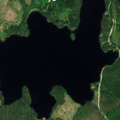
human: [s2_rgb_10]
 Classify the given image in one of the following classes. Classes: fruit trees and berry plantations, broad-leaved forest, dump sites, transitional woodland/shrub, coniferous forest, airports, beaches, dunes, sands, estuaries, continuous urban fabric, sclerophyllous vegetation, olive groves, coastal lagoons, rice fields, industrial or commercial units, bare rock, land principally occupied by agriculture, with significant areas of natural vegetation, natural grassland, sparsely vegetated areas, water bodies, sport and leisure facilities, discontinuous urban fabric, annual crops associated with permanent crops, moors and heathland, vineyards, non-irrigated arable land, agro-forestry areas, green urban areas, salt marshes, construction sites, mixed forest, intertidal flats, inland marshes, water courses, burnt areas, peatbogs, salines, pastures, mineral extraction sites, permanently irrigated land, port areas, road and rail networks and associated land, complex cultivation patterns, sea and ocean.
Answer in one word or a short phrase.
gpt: coniferous forest, mixed forest, transitional woodland/shrub, water bodies